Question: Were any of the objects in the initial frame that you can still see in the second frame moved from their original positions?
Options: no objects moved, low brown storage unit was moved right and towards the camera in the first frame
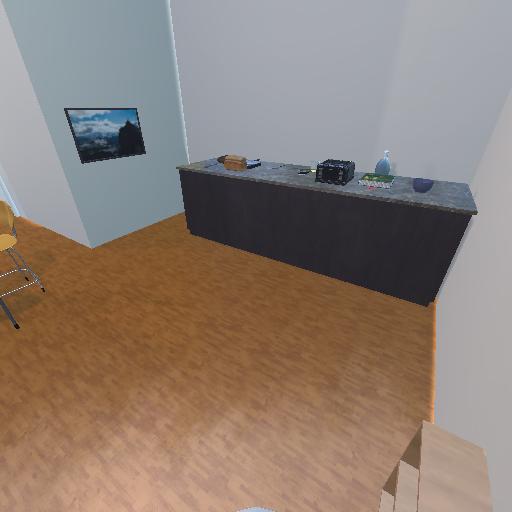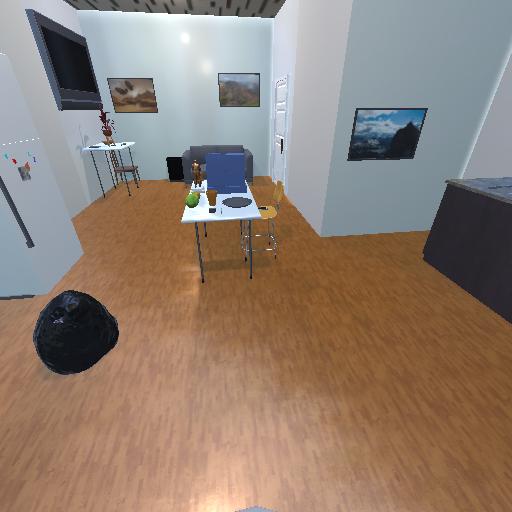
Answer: no objects moved